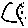
Label: moon